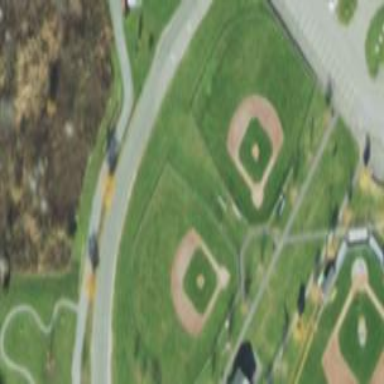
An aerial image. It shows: Grassy baseball pitch for leisure sports.